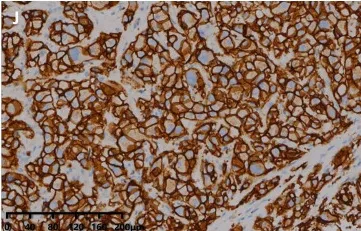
Partial response to capecitabine combined with trastuzumab and pyrotinib treatment. (J) Very strong immunohistochemical staining (IHC 3+) of HER2 was observed in the tumor samples taken from the left chest wall of the patient in case 5.
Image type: pathology (immunostaining)